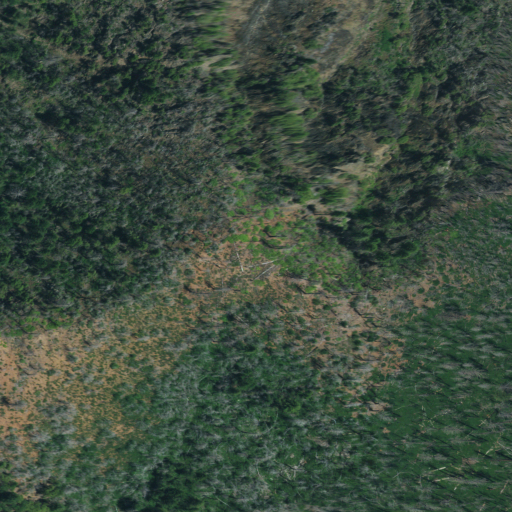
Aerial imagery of mountain in California named Big Bend containing shrub and evergreen forest